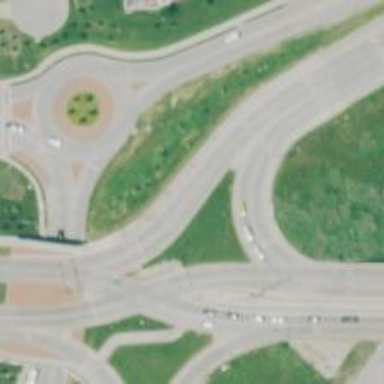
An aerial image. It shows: Motorway link at Diverging Diamond Interchange (DDI).